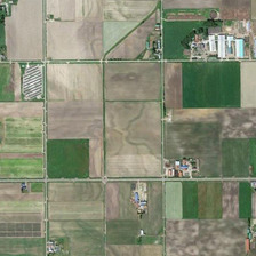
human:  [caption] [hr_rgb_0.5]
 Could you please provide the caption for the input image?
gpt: The agricultural land contains different rectangles with different uses.

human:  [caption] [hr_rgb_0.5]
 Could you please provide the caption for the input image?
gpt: There are many different uses for rectangles.

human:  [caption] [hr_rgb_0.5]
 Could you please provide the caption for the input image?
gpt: Farmland contains several rectangles with different uses.

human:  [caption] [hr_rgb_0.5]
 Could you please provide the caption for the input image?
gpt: There are several rectangles in the field for different purposes.

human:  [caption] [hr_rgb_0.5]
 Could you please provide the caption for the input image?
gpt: There are multiple rectangles in different fields.